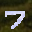
Label: 7